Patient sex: F
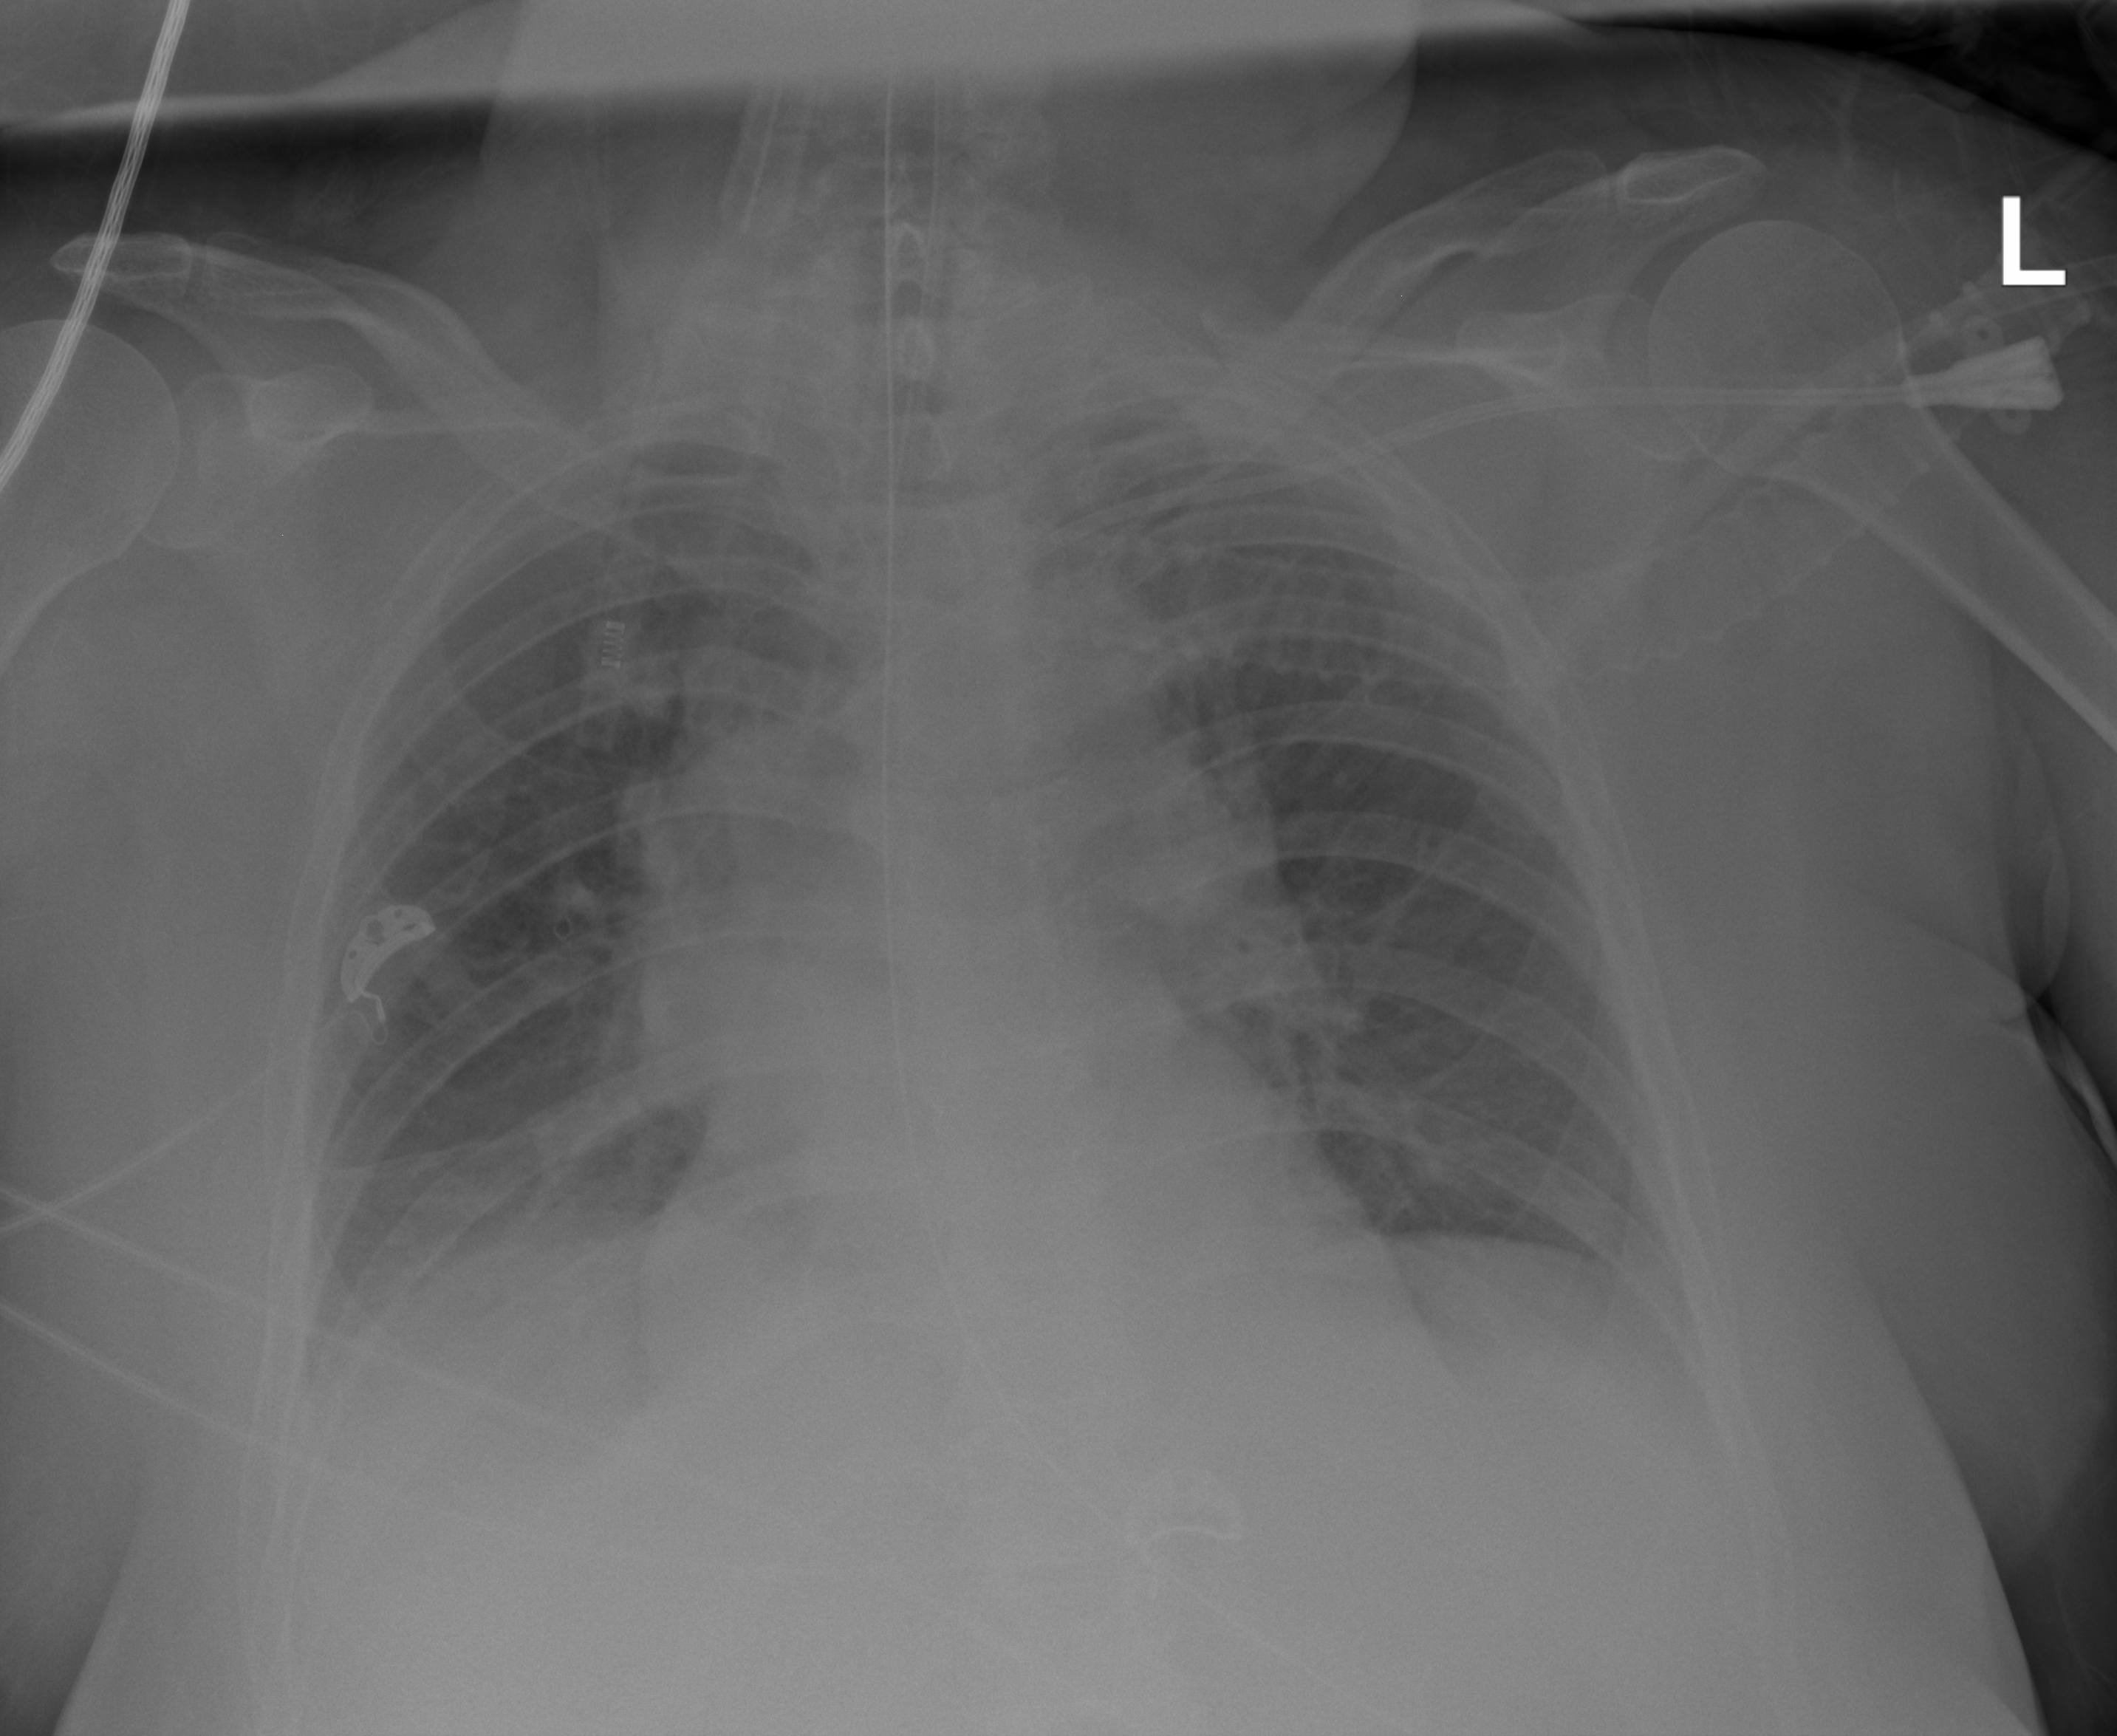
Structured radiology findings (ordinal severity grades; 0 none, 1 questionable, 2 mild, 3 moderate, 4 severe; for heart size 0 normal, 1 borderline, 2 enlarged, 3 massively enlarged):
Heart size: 0
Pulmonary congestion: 0
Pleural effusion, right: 2
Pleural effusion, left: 0
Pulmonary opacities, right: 1
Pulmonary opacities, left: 0
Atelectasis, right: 2
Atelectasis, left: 0